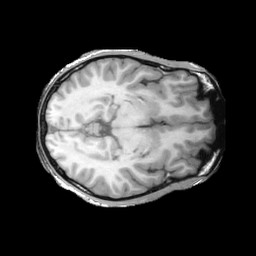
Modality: T1w
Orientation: axial
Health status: ill
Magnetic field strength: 3 T